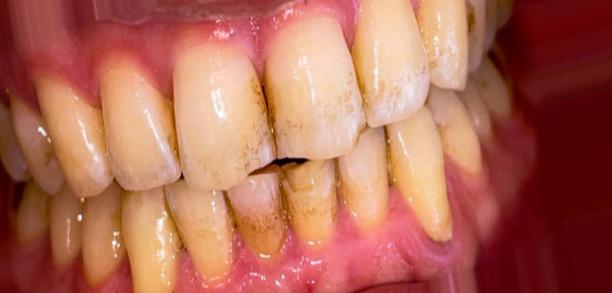
Condition: Tooth Discoloration